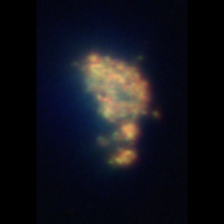
Taxon: Unknown_detritus
Group: Unknown